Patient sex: M
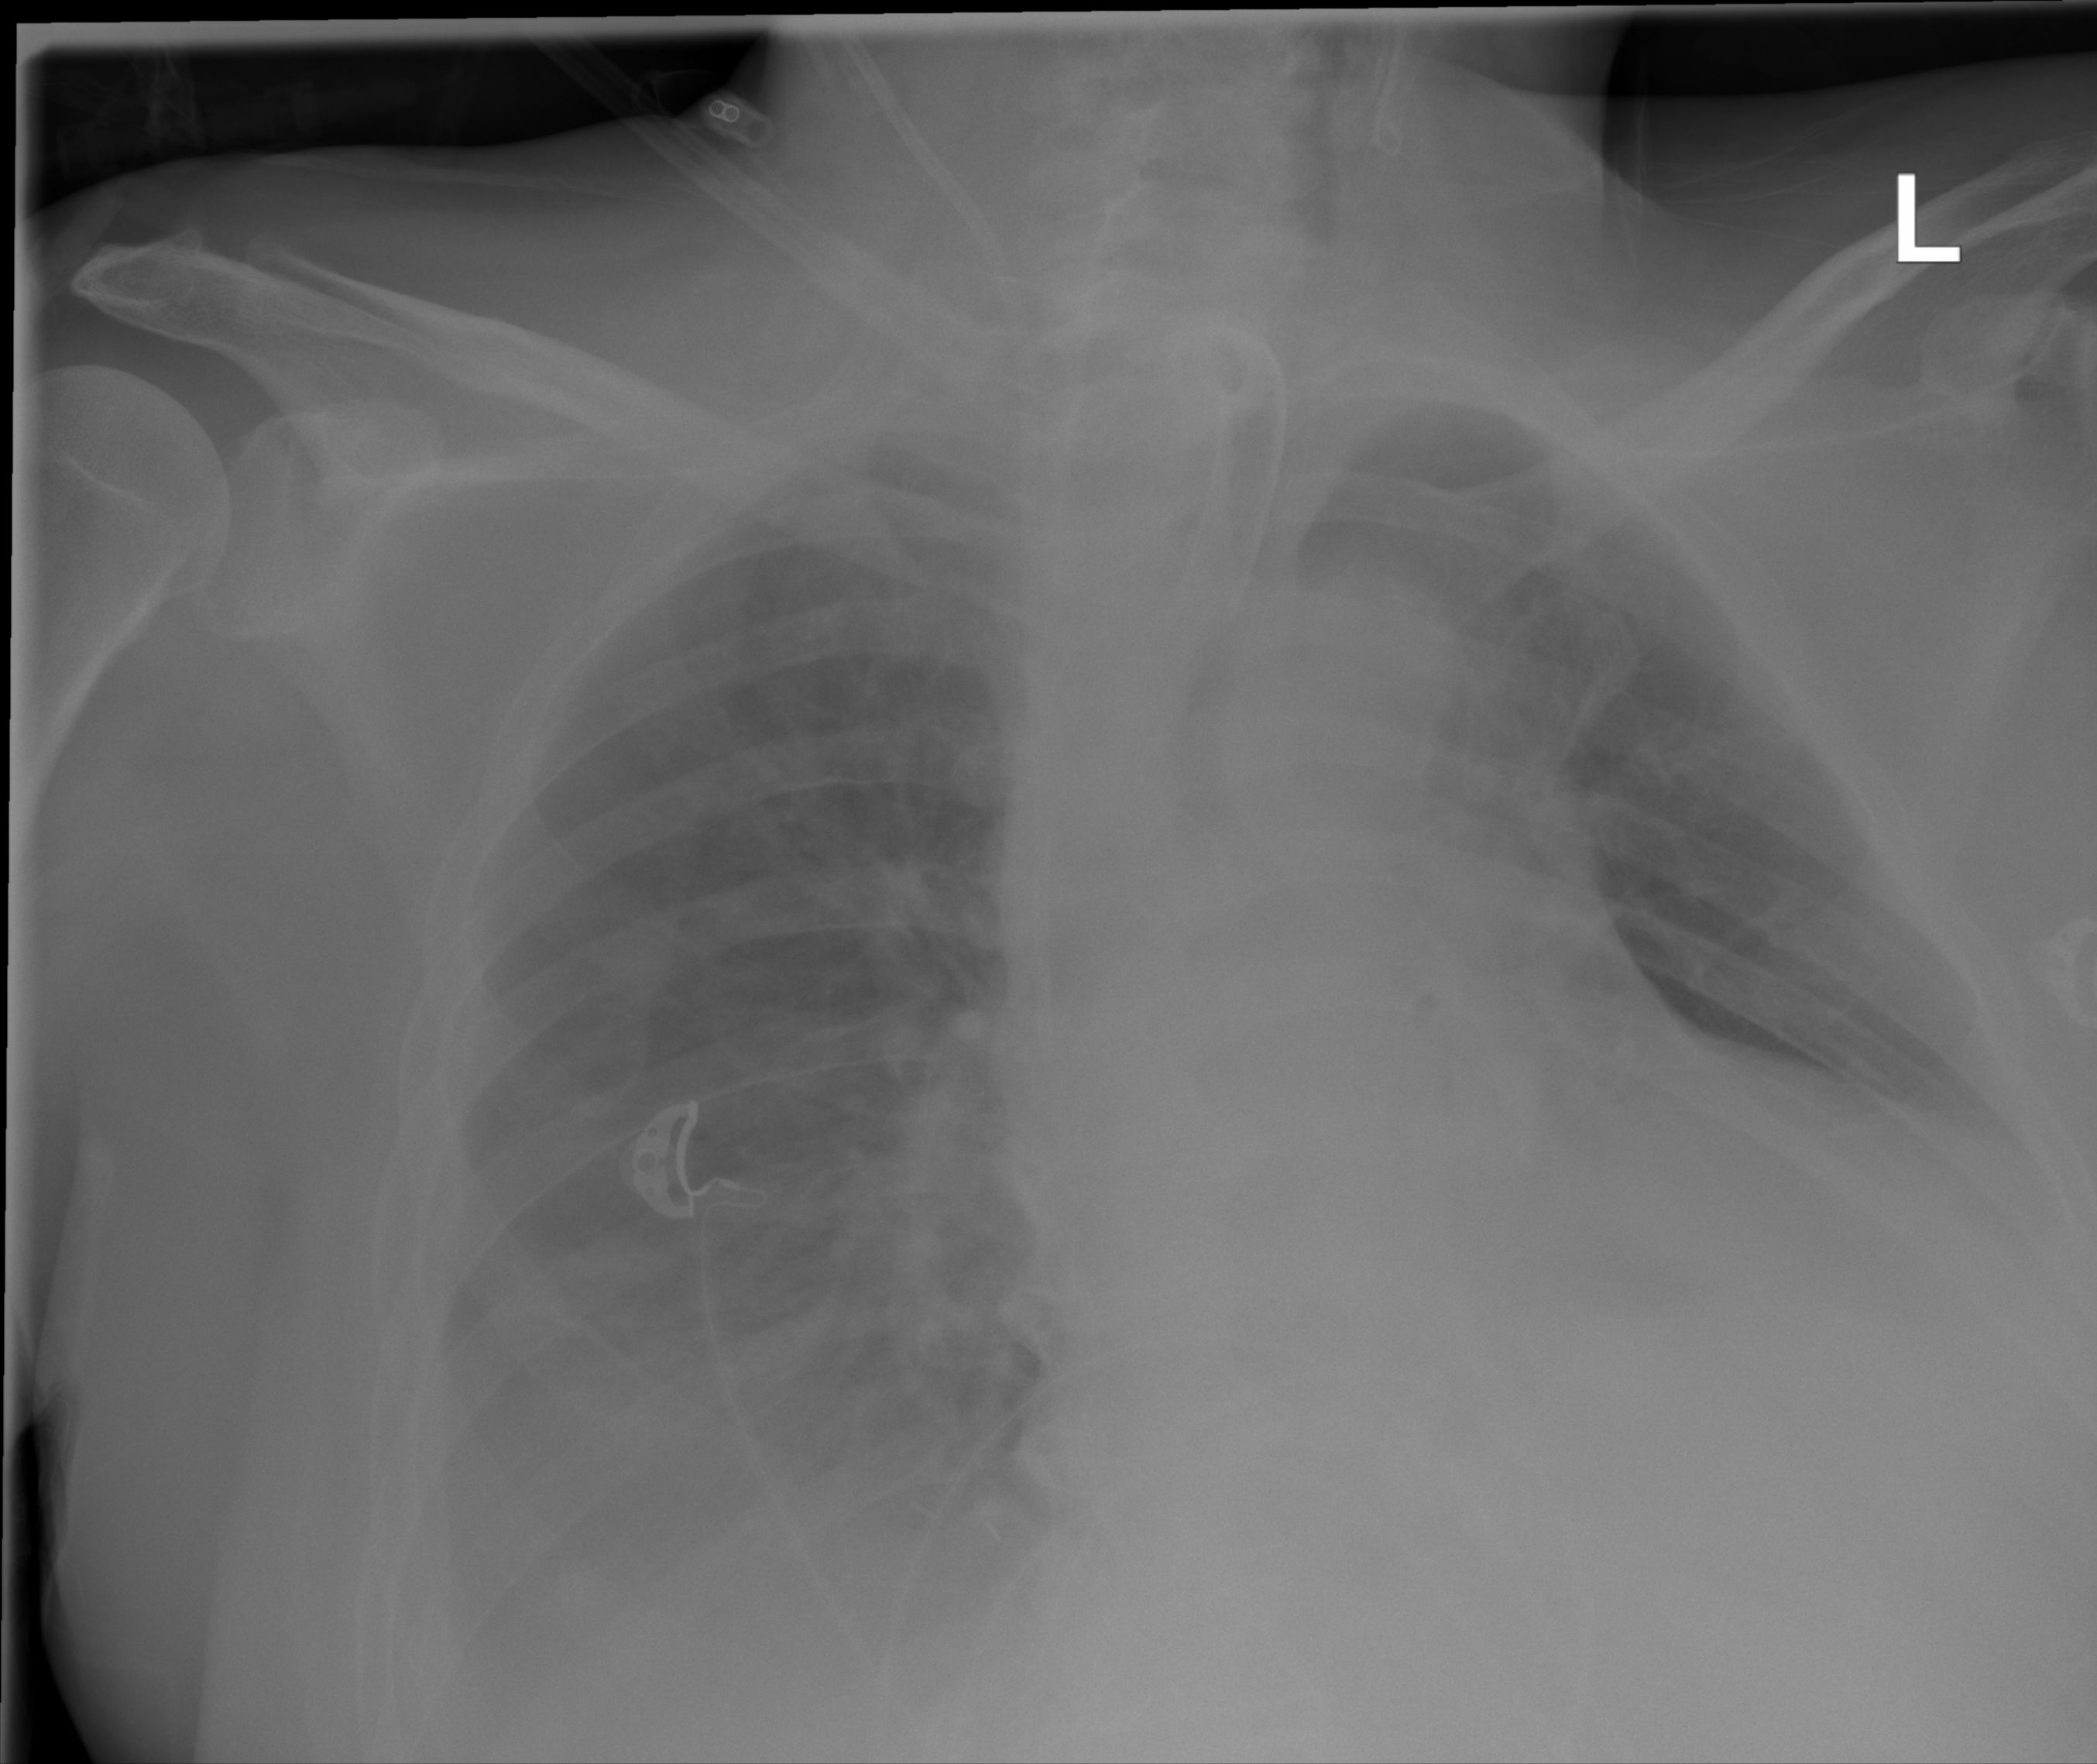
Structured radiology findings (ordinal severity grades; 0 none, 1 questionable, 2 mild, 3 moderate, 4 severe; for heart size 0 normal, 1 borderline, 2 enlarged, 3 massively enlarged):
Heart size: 3
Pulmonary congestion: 0
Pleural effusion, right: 3
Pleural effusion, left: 2
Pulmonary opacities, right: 0
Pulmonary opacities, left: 0
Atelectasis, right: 0
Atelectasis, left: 0